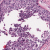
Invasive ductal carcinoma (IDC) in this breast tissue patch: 1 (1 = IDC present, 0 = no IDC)